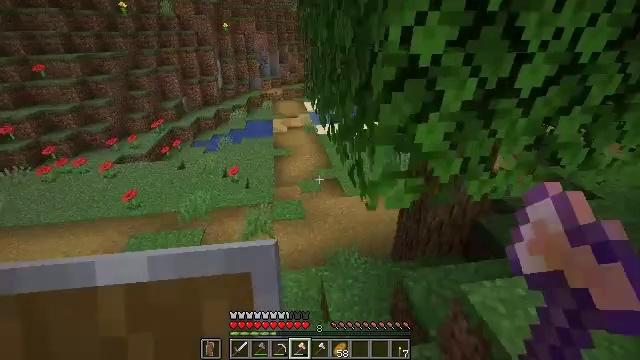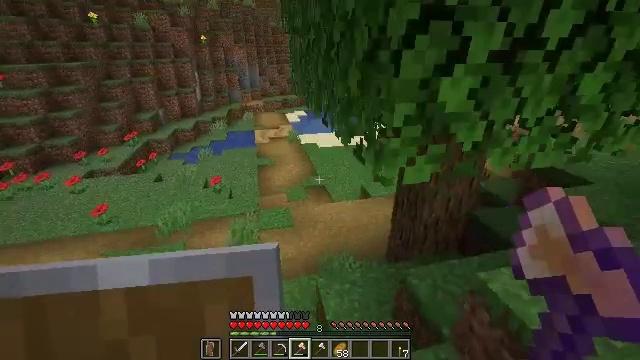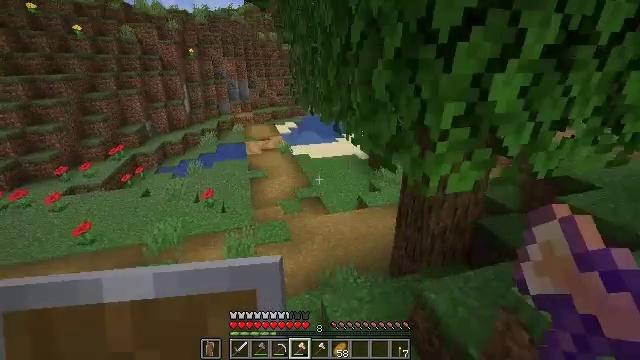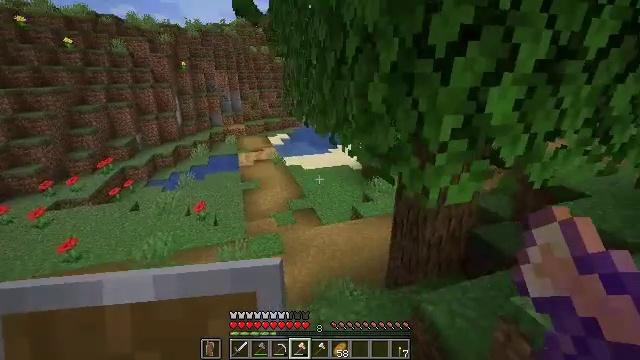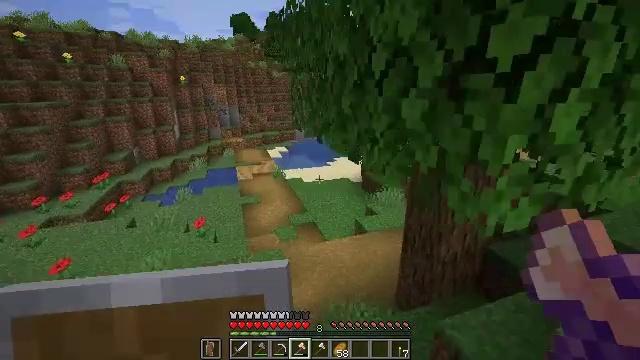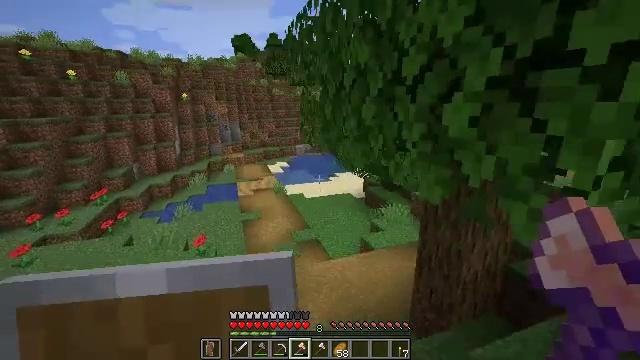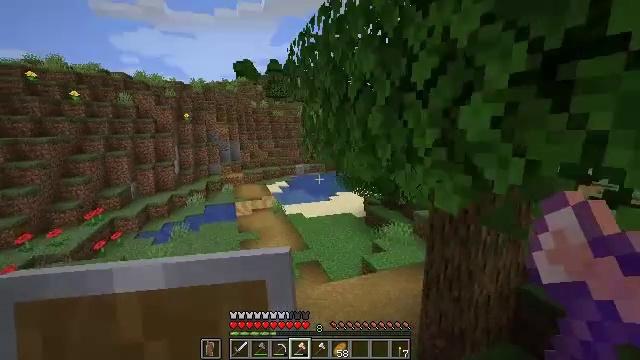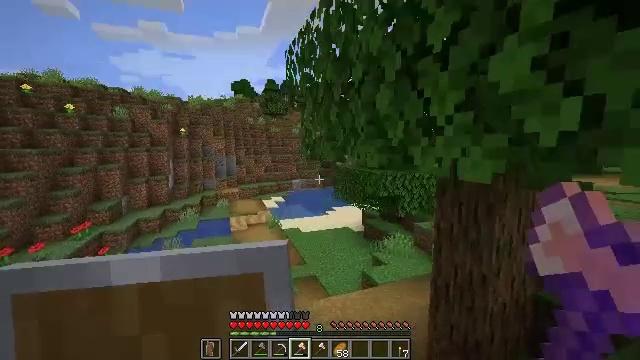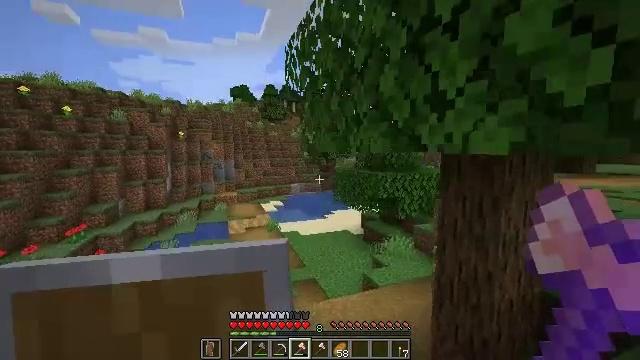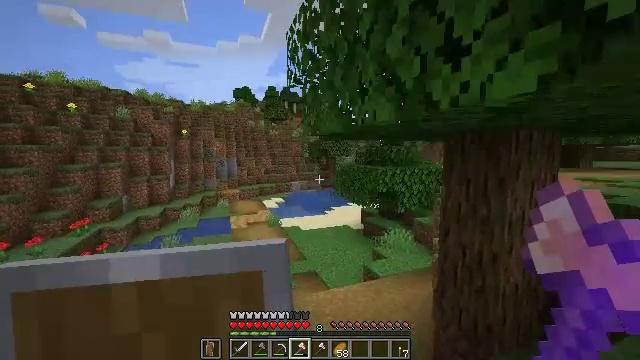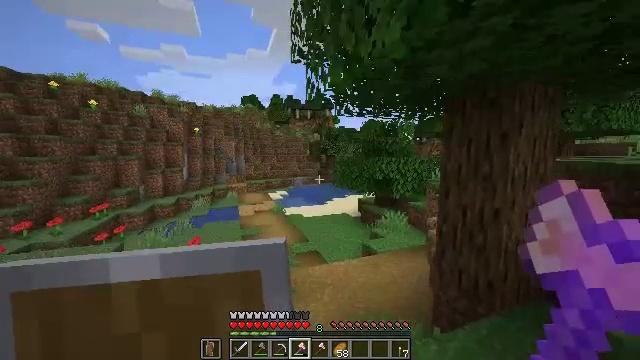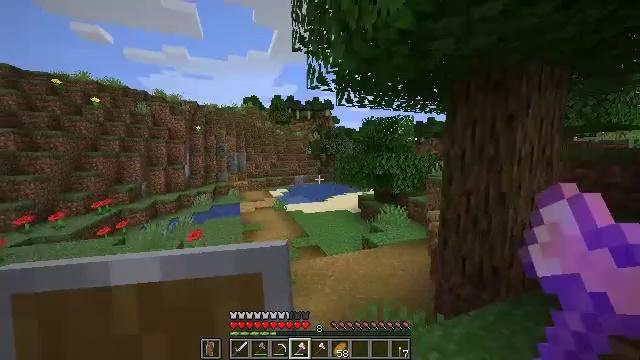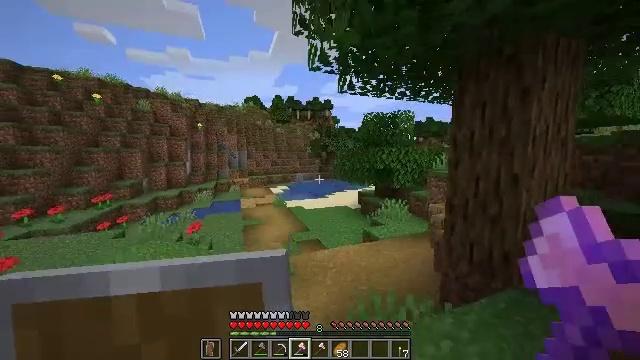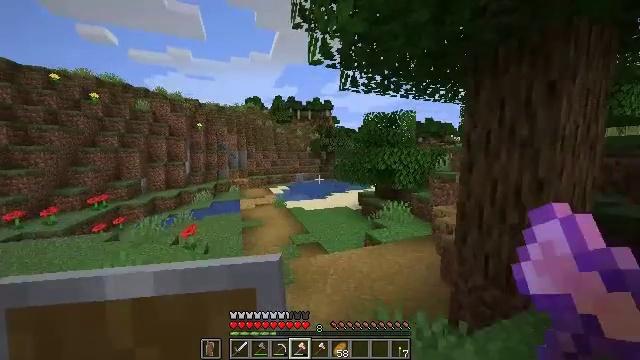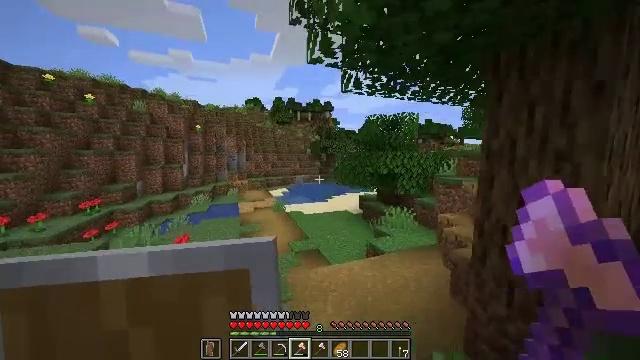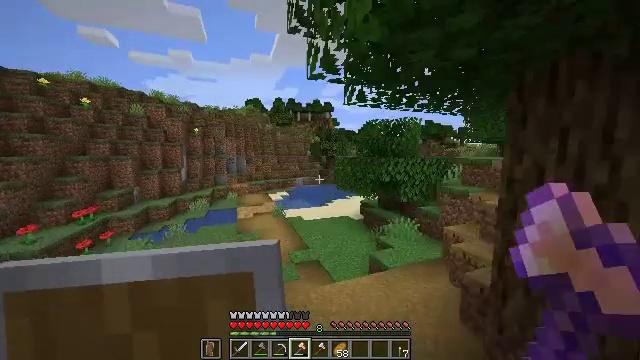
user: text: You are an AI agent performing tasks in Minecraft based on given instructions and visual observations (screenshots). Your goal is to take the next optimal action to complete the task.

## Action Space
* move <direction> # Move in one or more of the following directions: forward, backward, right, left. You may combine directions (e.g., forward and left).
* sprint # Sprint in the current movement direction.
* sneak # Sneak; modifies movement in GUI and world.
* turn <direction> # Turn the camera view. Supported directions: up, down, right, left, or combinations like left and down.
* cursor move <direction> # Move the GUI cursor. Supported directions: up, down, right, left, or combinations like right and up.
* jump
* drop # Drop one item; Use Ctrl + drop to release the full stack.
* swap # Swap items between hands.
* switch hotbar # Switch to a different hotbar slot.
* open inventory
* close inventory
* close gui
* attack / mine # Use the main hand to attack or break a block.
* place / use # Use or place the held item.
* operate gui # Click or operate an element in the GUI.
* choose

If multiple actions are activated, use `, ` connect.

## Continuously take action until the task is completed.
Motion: motion action
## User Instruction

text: Gather oak logs from trees.
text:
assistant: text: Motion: move forward and move left, turn right and up
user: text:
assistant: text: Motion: move forward and move left, turn right and up
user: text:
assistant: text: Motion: move forward and move left, turn right and up
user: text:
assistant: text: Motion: move forward and move left, turn up
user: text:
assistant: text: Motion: move forward, turn up
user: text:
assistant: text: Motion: move forward, turn up
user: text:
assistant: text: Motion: move forward, turn up
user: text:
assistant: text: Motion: move forward, sprint, turn up
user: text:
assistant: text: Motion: move forward, sprint
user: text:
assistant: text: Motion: move forward, sprint
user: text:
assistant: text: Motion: move forward, sprint
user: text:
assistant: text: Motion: move forward
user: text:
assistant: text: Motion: move forward
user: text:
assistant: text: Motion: move forward, jump
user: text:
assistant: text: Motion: move forward, jump
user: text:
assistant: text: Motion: move forward, jump
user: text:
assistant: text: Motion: move forward, jump
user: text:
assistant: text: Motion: move forward, jump
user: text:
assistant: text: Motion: move forward, jump
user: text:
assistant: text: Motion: move forward, jump
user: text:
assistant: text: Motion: move forward, jump
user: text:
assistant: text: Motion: move forward, turn right and up, jump
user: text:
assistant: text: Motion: move forward, turn right and up, jump
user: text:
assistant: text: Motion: move forward, turn right, jump
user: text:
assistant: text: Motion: move forward, jump
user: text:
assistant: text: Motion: move forward, jump
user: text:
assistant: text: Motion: move forward, jump
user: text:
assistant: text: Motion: move forward, jump
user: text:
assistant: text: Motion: move forward, turn right, jump
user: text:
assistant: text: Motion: move forward, turn right, jump